九年级 · 解析几何
如图, 直线 $\mathrm{AB}$ 与半径为 2 的 $\odot 0$ 相切于点 $\mathrm{C}, \mathrm{D}$ 是 $\odot 0$ 上一点, 且 $\angle \mathrm{EDC}=30^{\circ}$, 弦 $\mathrm{EF} / /$ $\mathrm{AB}$, 则 $\mathrm{EF}$ 的长度为 \$ \qquad \$ .

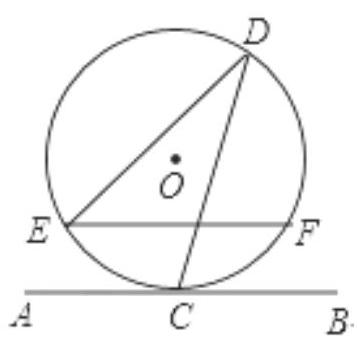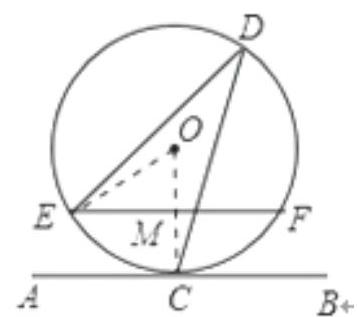
答案: 【分析】辅助线, 连接 $0 C$ 与 $0 E$. 根据一条弧所对的圆周角等于它所对的圆心角的一半,可知 $\angle \mathrm{EOC}$ 的度数; 再根据切线的性质定理, 圆的切线垂直于经过切点的半径, 可知 $O C \perp A B$;又 $\mathrm{EF} / / \mathrm{AB}$, 可知 $\mathrm{OC} \perp \mathrm{EF}$, 最后由三角函数和垂径定理可将 $\mathrm{EF}$ 的长求出.
解: 连接 $O E$ 和 $O C$, 且 $O C$ 与 $E F$ 的交点为 $M$.

$\because \angle \mathrm{EDC}=30^{\circ}$,

$\therefore \angle \mathrm{COE}=60^{\circ}$.

$\because \mathrm{AB}$ 与 $\odot 0$ 相切,

$\therefore 0 \mathrm{C} \perp \mathrm{AB}$,

又 $\because \mathrm{EF} / / \mathrm{AB}$,

$\therefore O C \perp \mathrm{EF}$, 即 $\triangle \mathrm{E} O \mathrm{M}$ 为直角三角形.

在 Rt $\triangle \mathrm{E} O \mathrm{M}$ 中, $\mathrm{EM}=\sin 60^{\circ} \times 0 \mathrm{E}=\frac{\sqrt{3}}{2} \times 2=\sqrt{3}$,

$\because \mathrm{EF}=2 \mathrm{EM}$,

$\therefore \mathrm{EF}=2 \sqrt{3}$.

故答案为: $2 \sqrt{3}$.